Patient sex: M
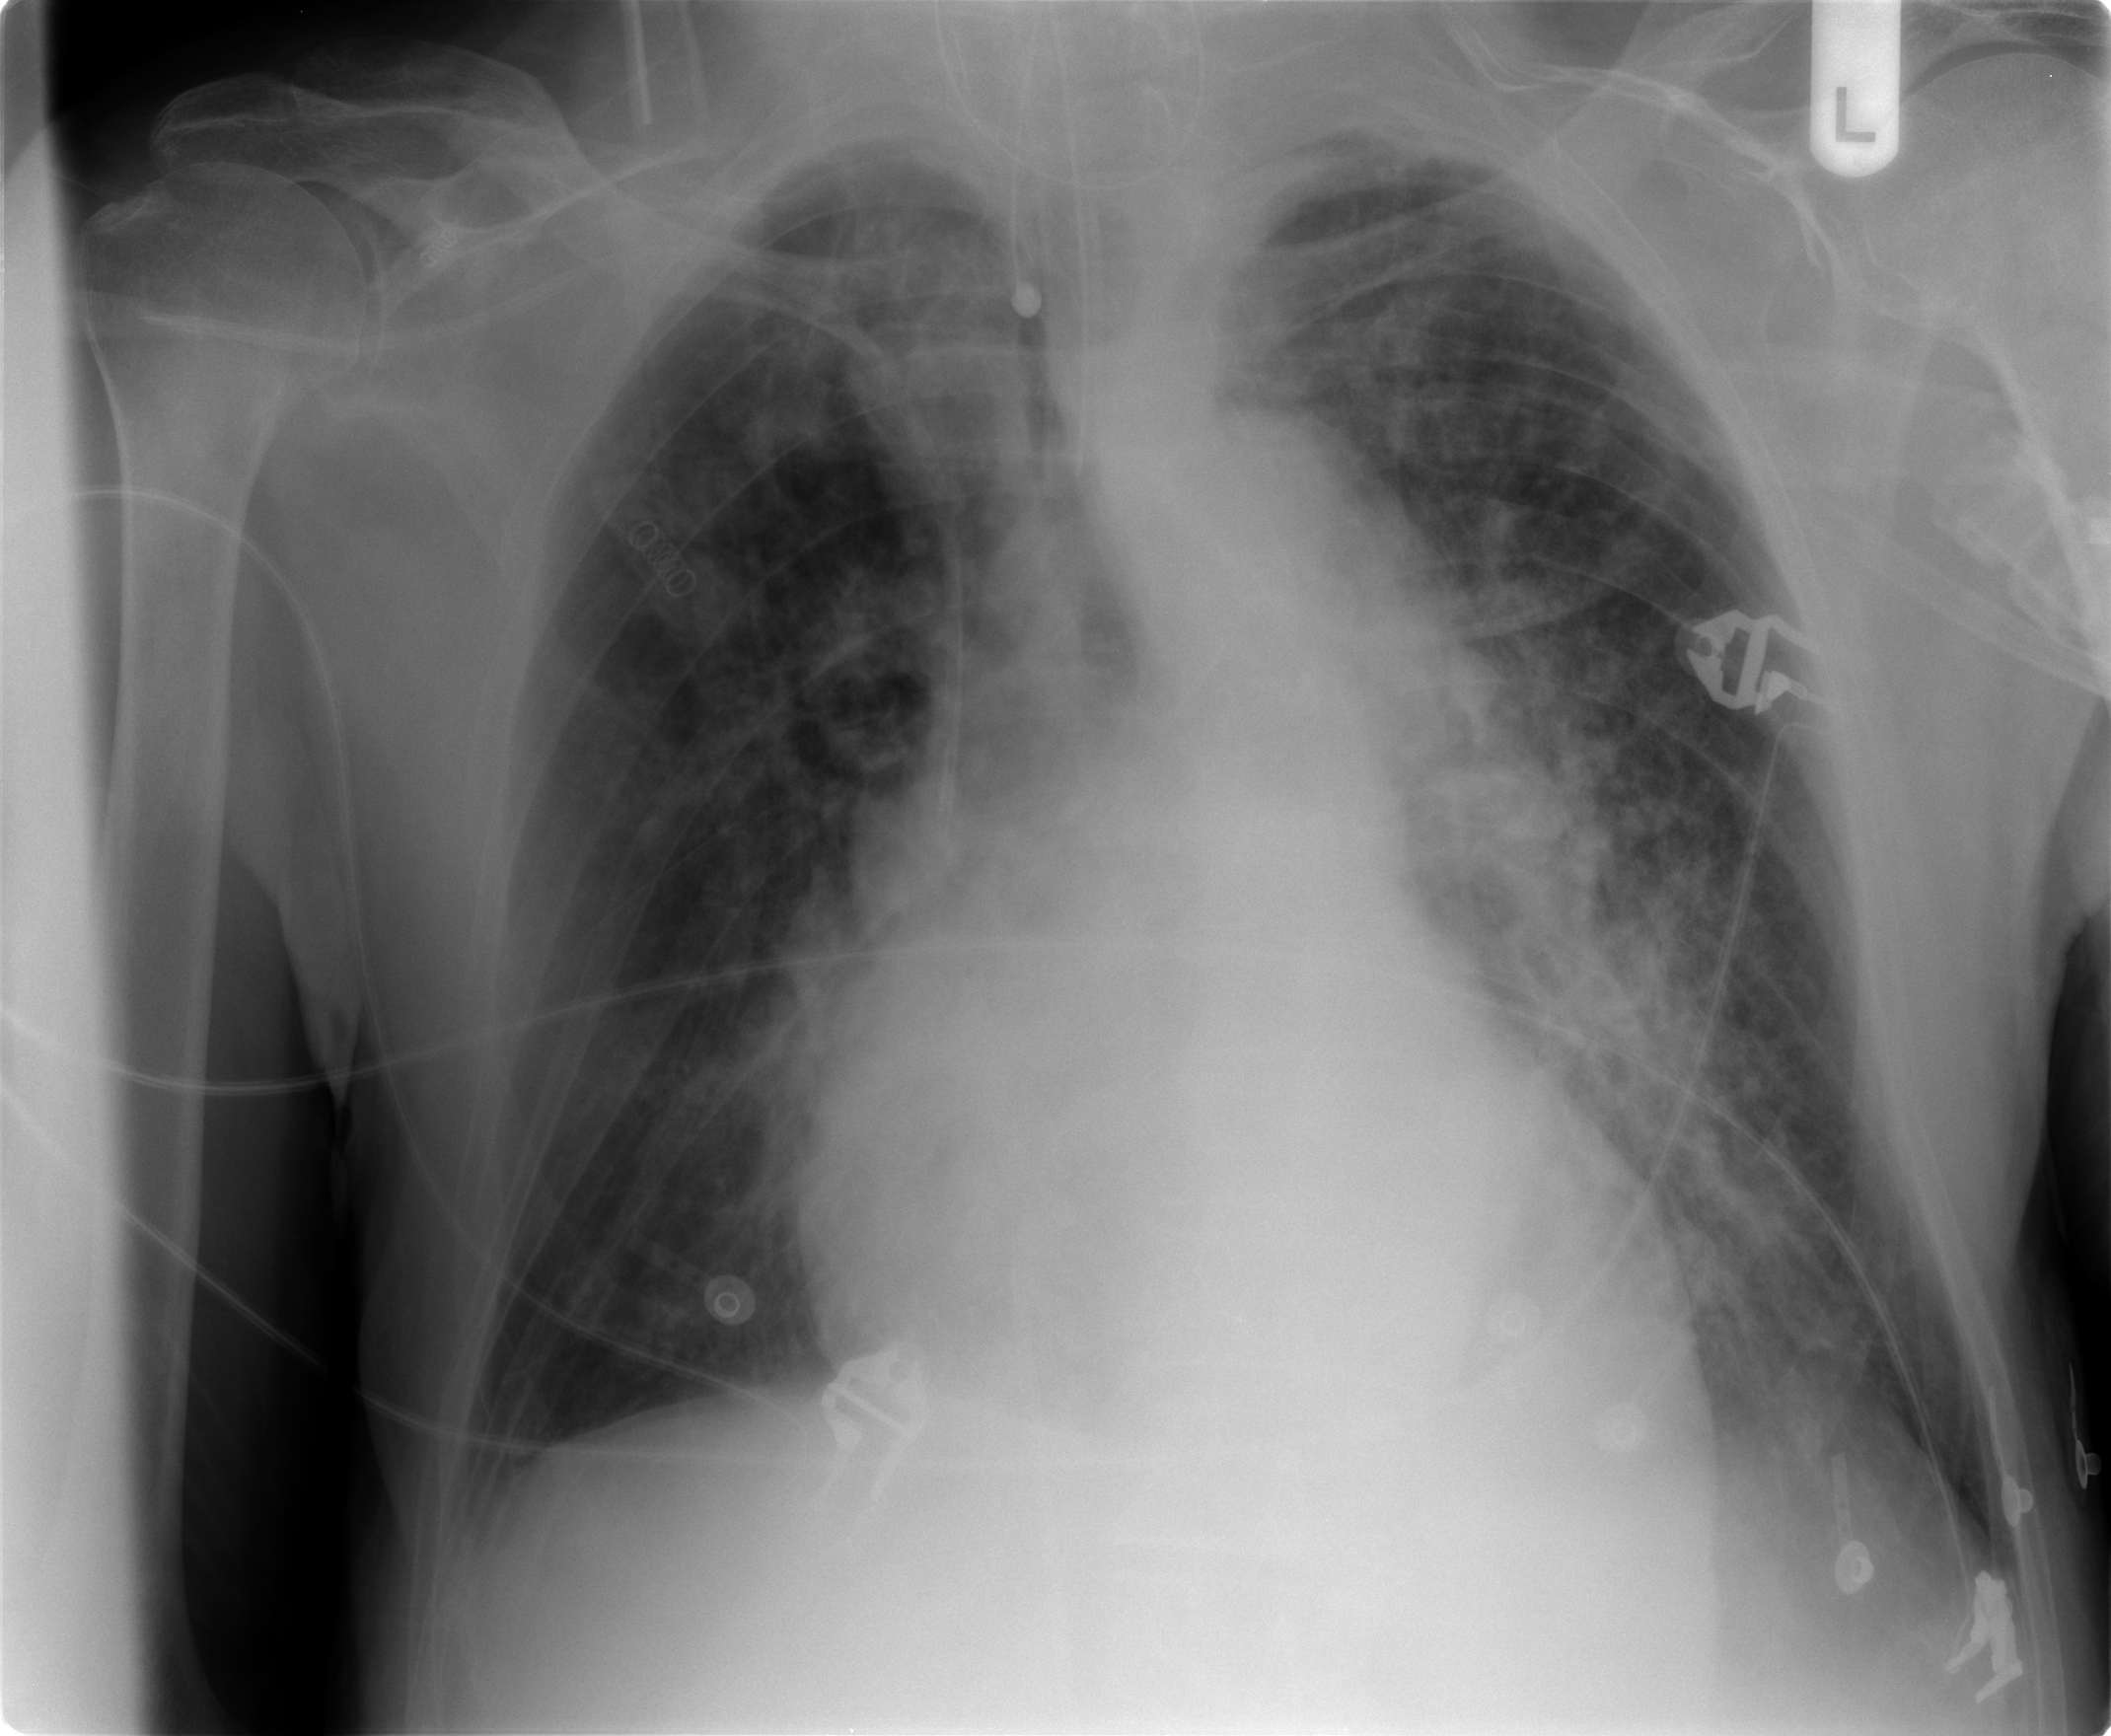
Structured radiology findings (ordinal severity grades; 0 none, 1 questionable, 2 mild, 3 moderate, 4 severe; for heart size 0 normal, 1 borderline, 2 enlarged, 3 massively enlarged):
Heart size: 2
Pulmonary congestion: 2
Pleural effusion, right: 0
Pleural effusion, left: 0
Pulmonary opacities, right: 1
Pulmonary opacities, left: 3
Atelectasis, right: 1
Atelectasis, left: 2